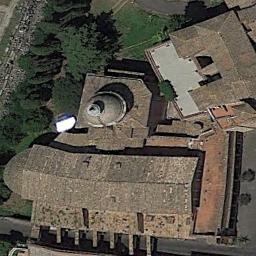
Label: church